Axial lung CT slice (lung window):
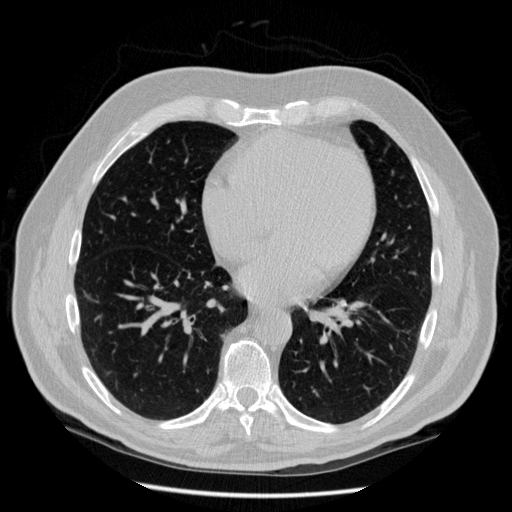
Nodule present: no